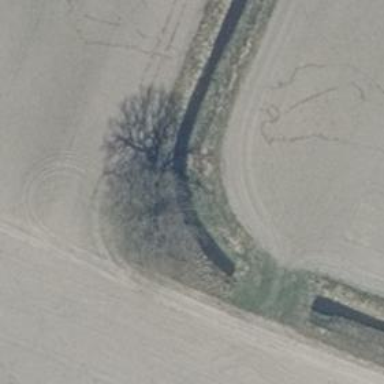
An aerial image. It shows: Landmark tree with broadleaved deciduous leaves.